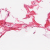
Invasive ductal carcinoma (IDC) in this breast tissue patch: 0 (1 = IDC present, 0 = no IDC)